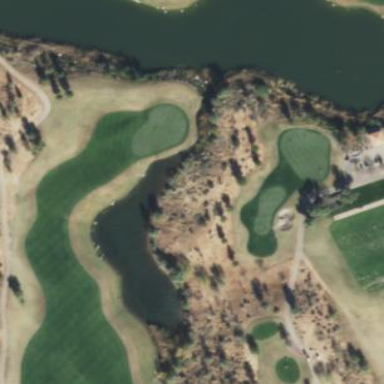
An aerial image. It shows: Picturesque scene of golf course with lateral water hazard.